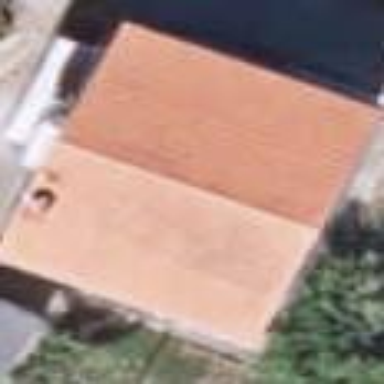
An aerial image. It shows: Simple house.